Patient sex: M
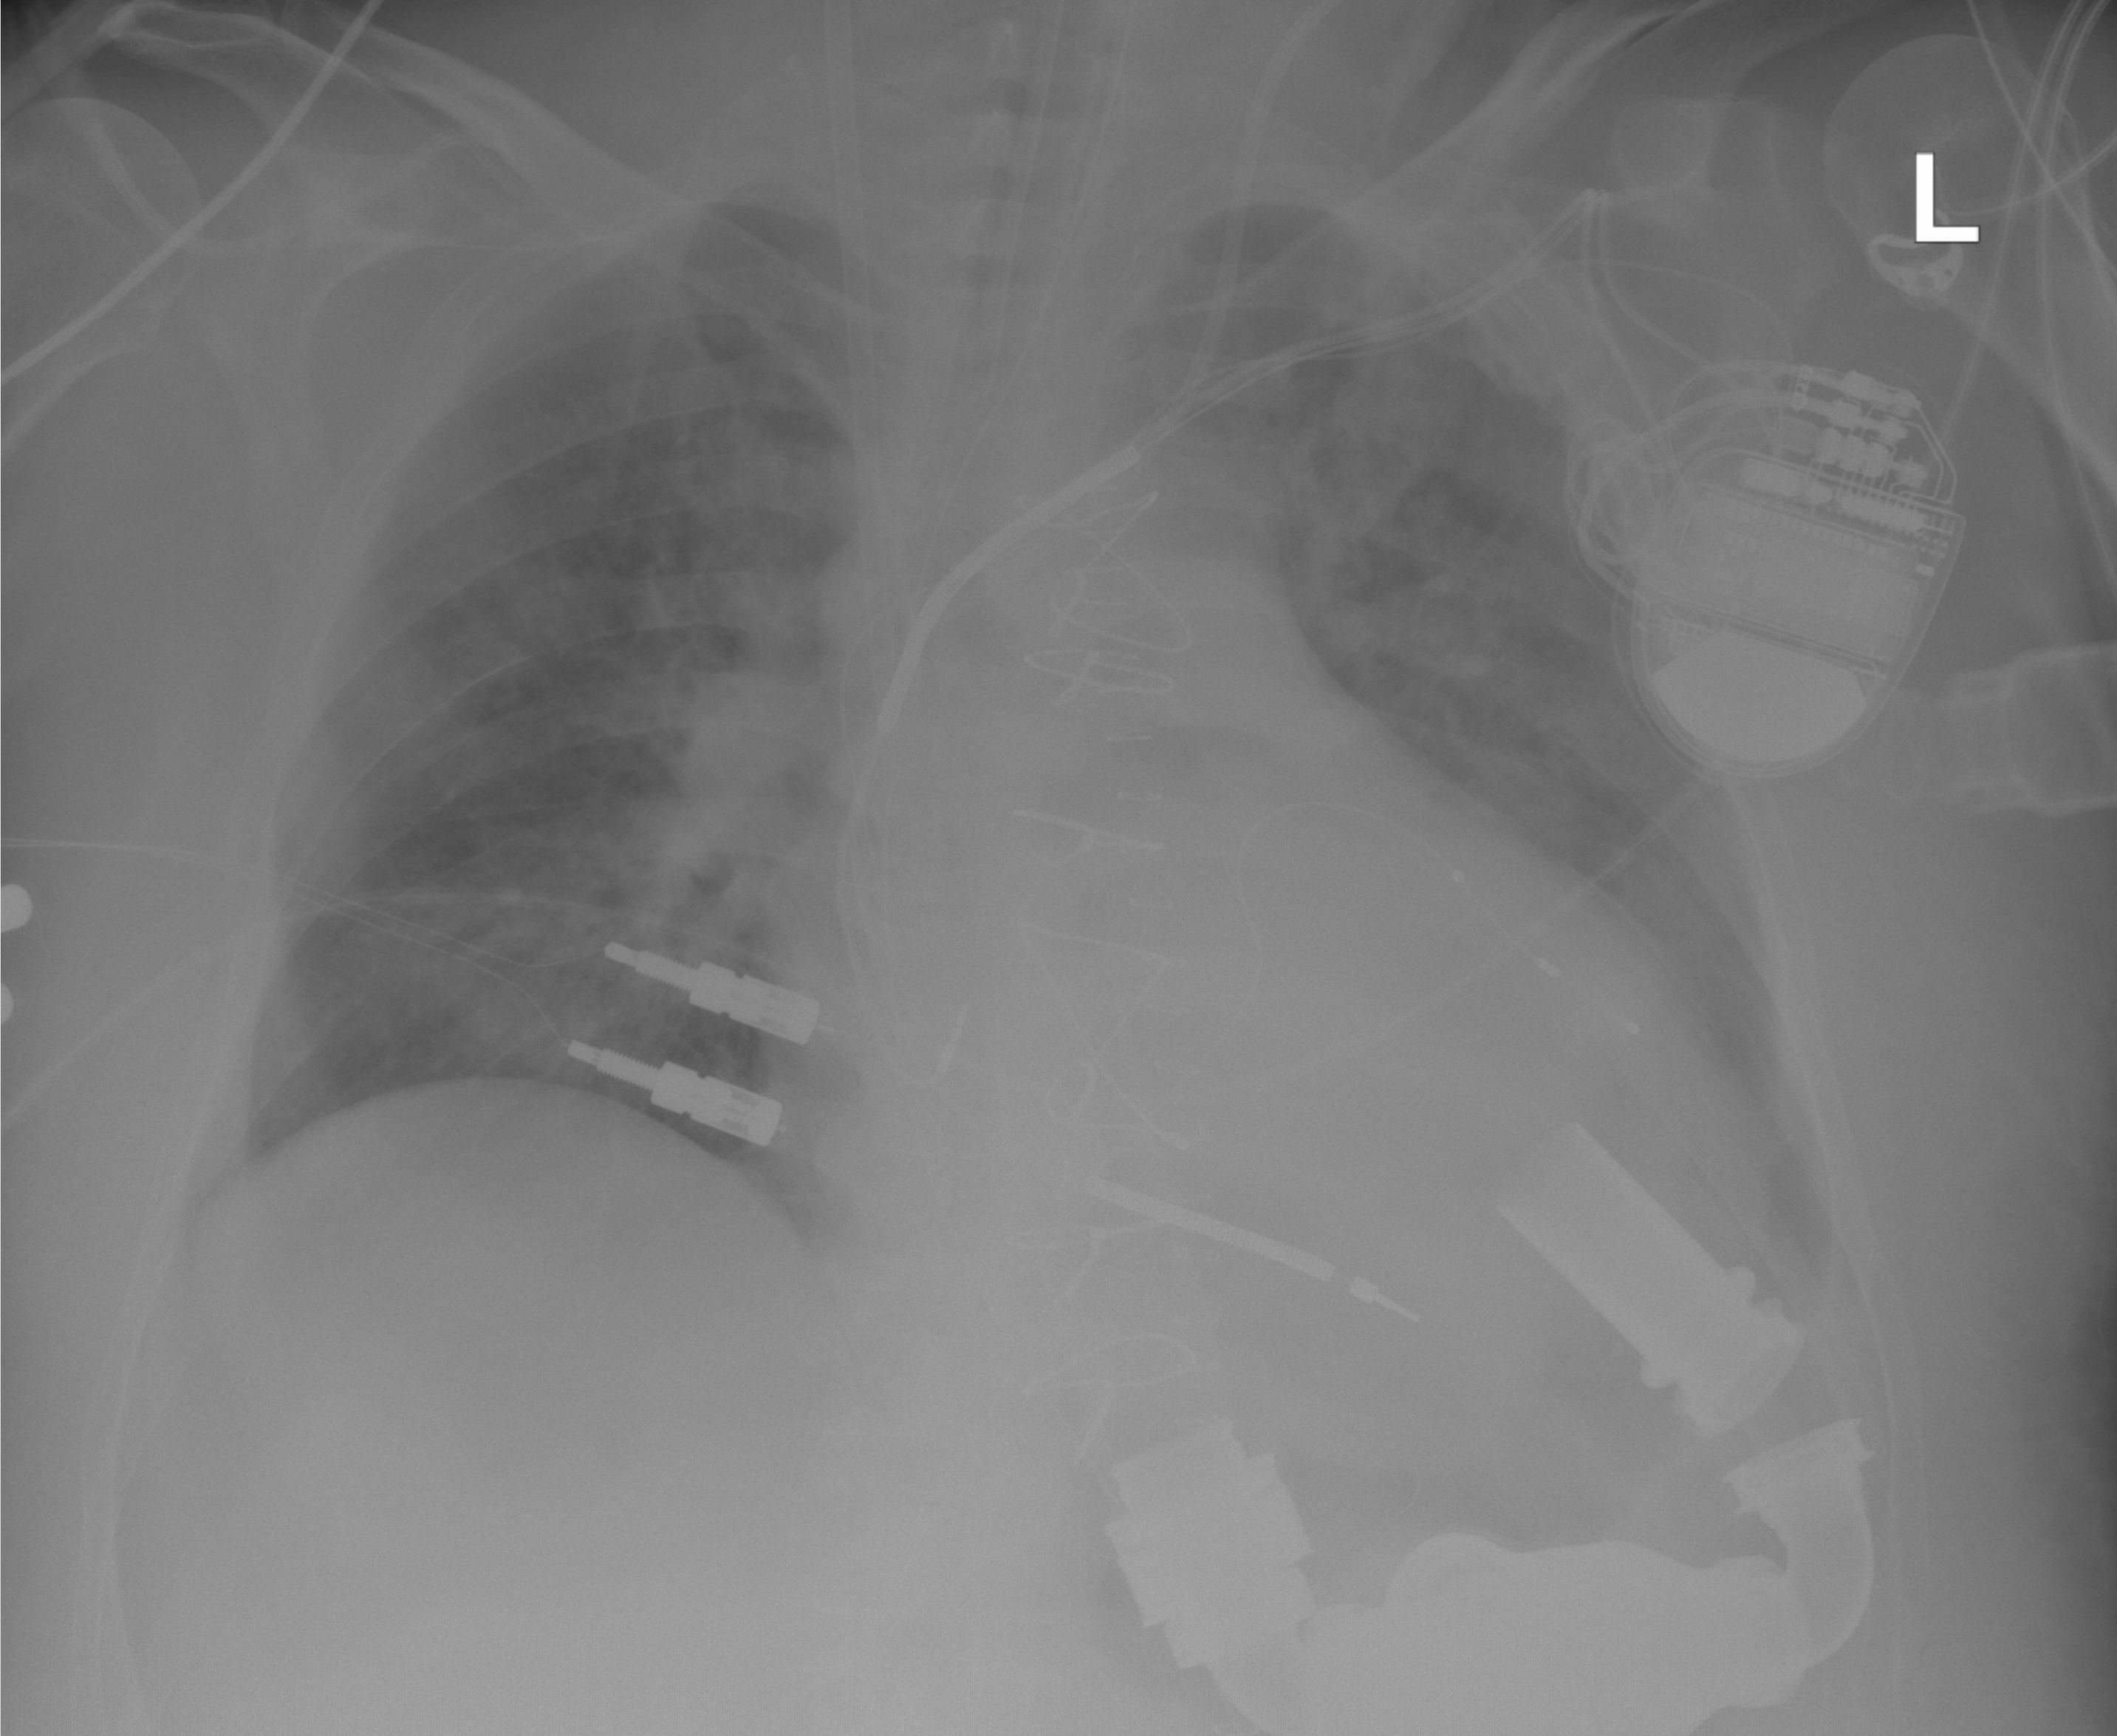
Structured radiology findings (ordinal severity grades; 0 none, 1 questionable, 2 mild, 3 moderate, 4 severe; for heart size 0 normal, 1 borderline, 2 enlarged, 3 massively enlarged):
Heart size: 2
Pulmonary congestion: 3
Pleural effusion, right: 0
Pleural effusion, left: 2
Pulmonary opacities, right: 0
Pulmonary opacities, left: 0
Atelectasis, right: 0
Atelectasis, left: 2